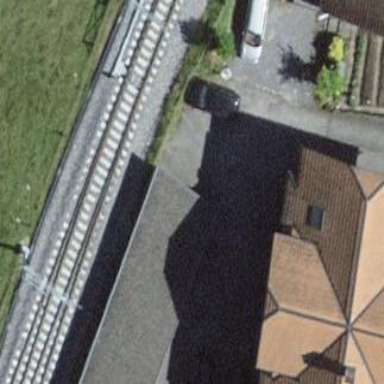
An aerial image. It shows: Group of garages.